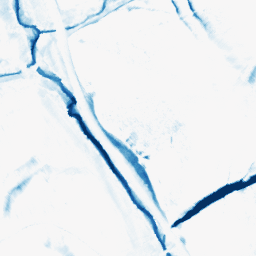
Category: morphological
Decomposition family: morphological_diamond
Decomposition parameters: operation: closing
radius: 10
Upsampling method: lanczos
Upsampling parameters: scale: 8
Upsampling scale: 8